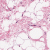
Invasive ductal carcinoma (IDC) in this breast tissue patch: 0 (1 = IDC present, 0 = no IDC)